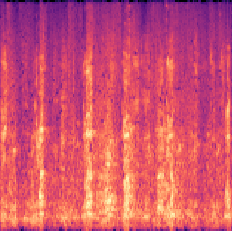
Sound class: Pig